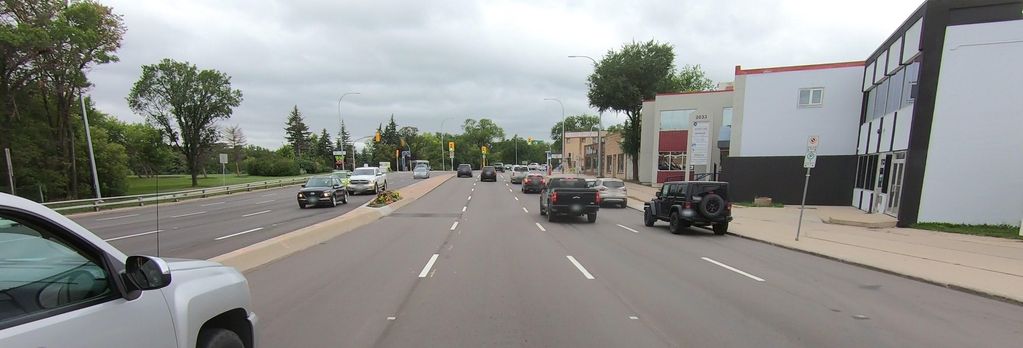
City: winnipeg